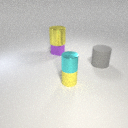
large gray rubber cylinder in front of small purple metal cube